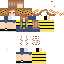
A female human skin with medium skin, wearing brown long hair dressed in a blue hoodie and black shorts, featuring a closed mouth.